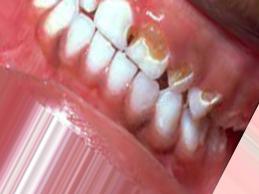
Condition: Caries